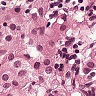
Metastatic tissue present: yes